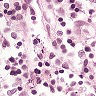
Metastatic tissue present: no